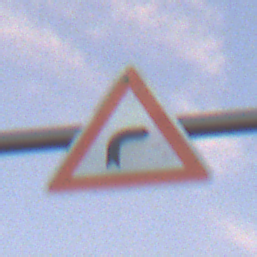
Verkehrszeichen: KurveRechts
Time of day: SunriseSunset
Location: Outdoor (RoadRail)
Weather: PartlyCloudy
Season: NotSpecified
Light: Natural